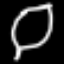
Label: leaf